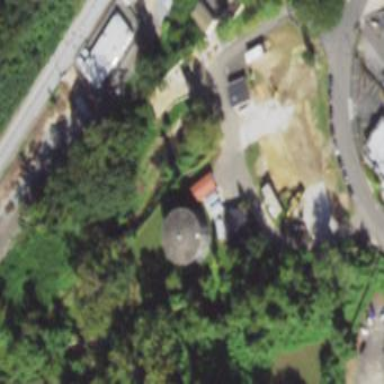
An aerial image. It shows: Water works facility.